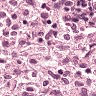
Metastatic tissue present: no